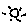
Label: sun